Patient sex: F
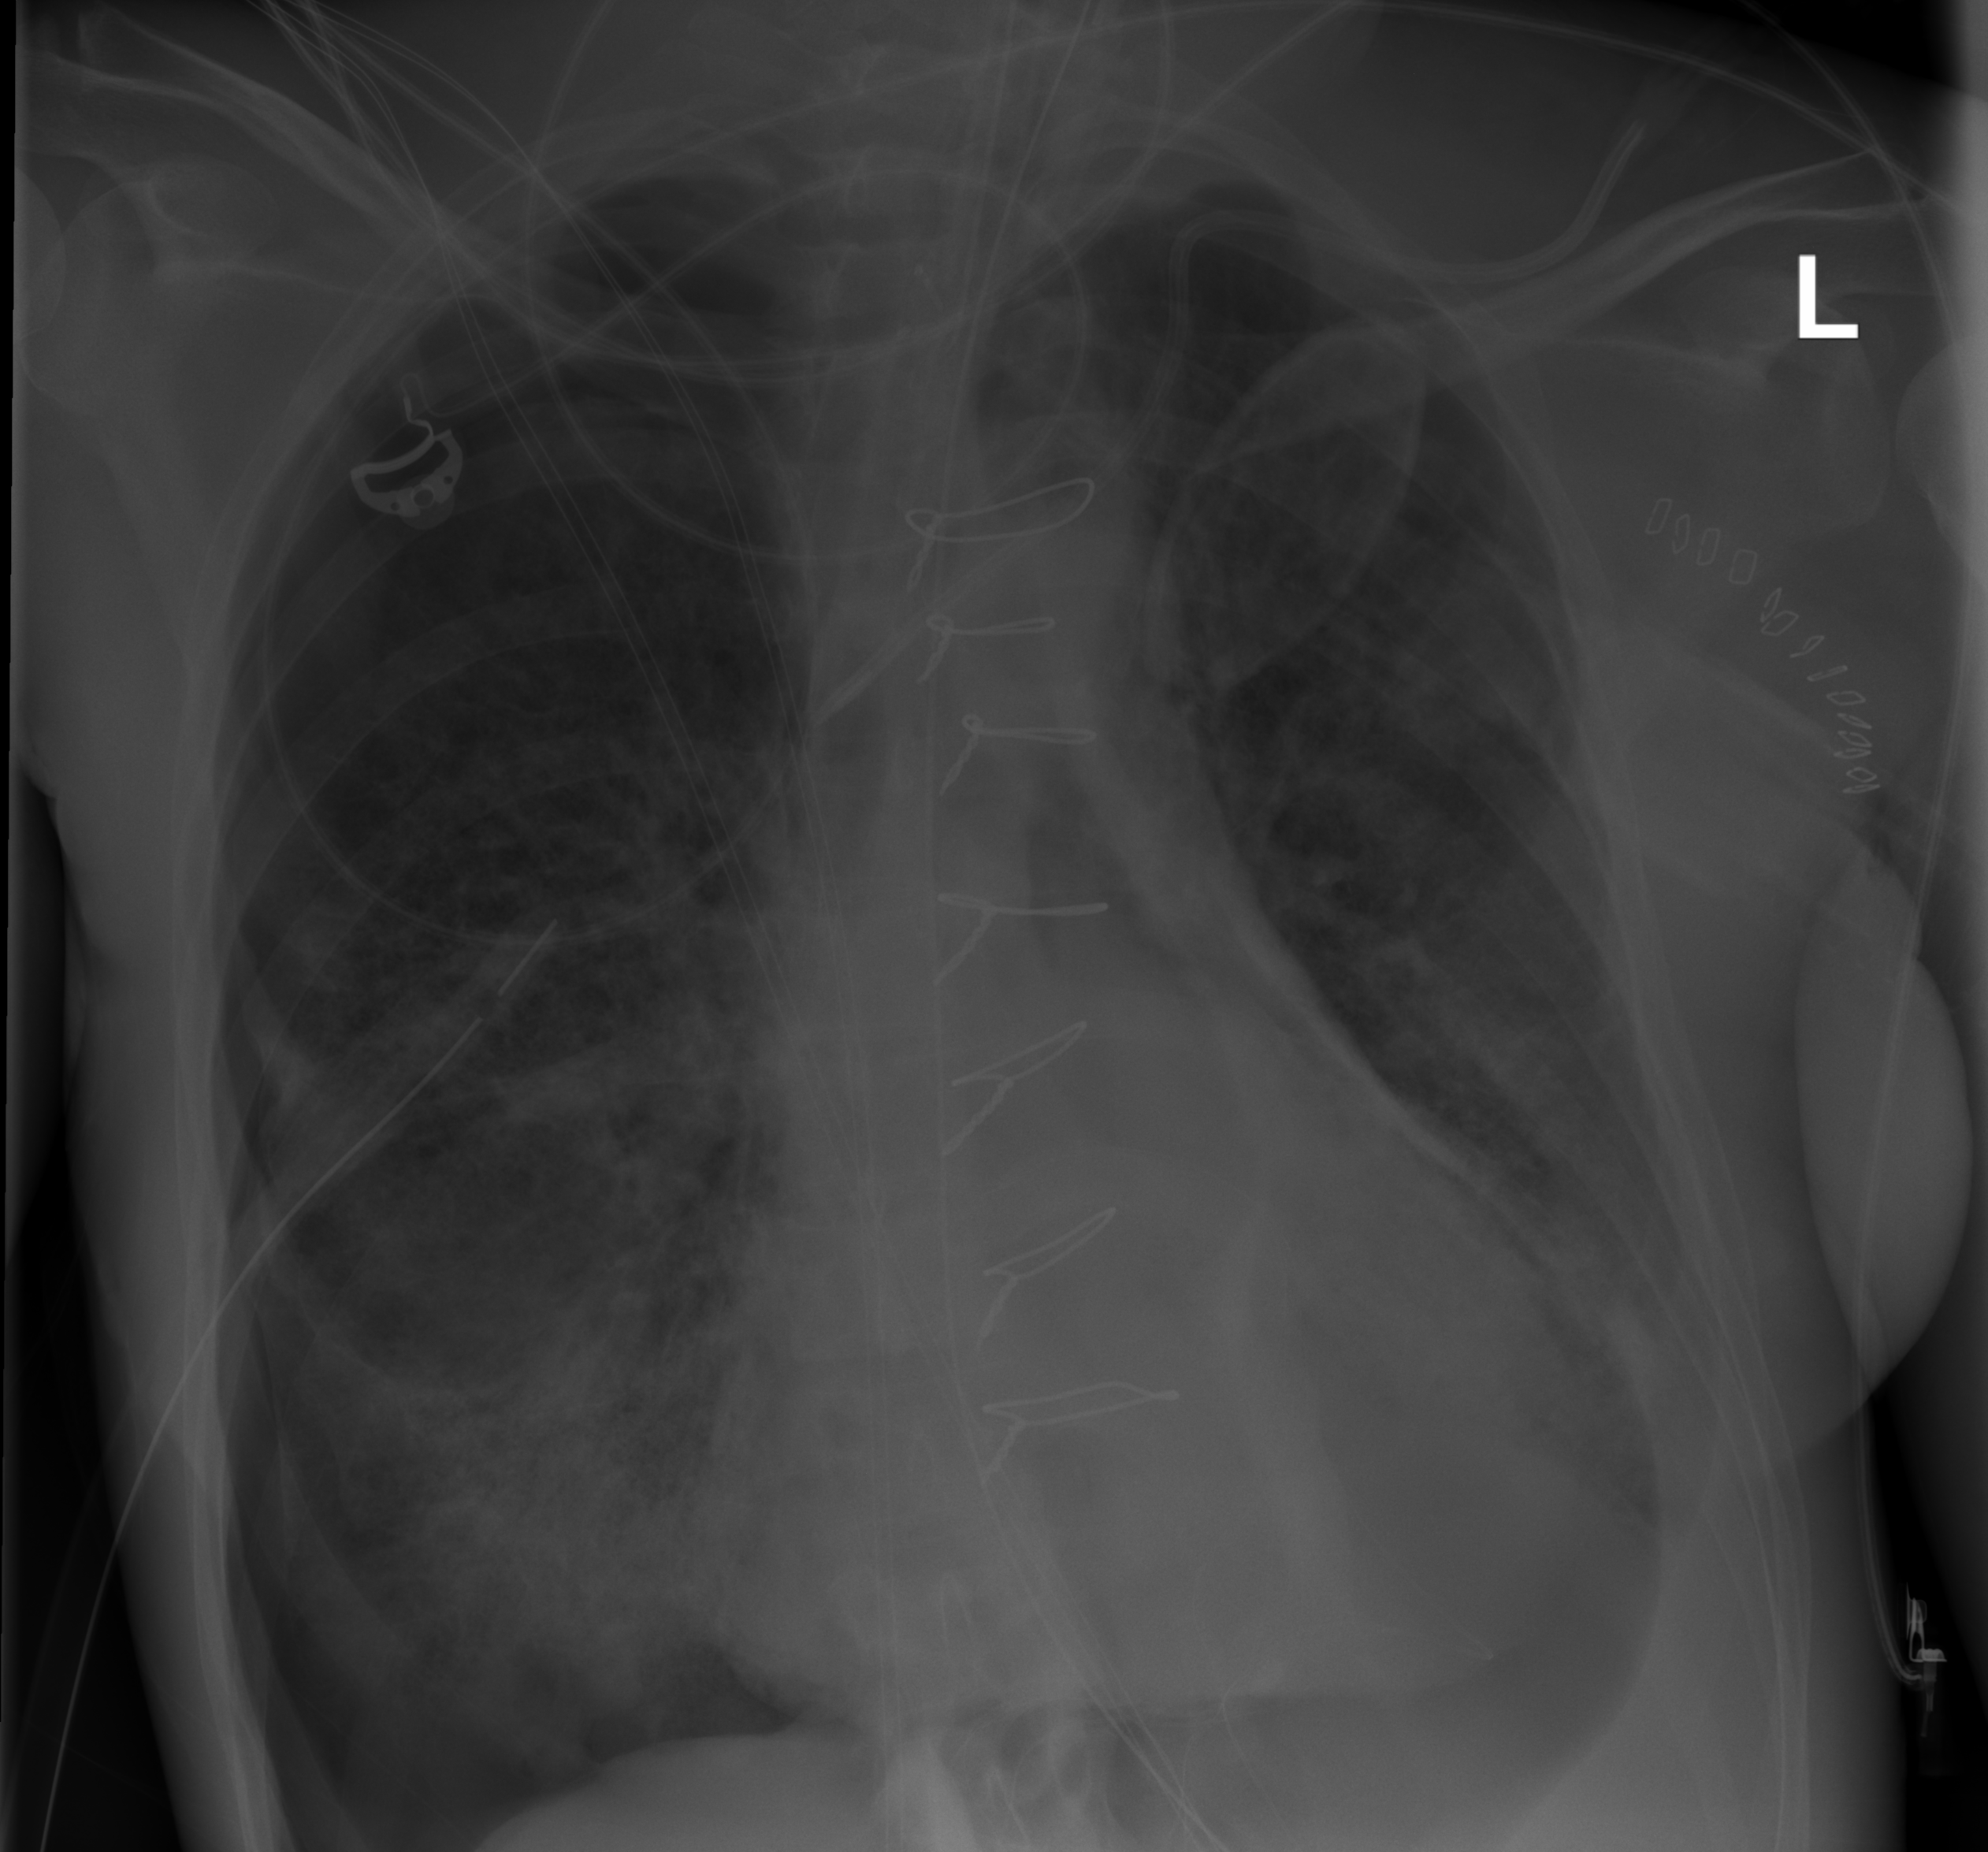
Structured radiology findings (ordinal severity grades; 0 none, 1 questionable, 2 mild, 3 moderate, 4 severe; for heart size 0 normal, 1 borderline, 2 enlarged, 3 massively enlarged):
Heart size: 1
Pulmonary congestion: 0
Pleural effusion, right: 0
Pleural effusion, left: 2
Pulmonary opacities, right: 2
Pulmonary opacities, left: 2
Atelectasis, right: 2
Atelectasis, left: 2